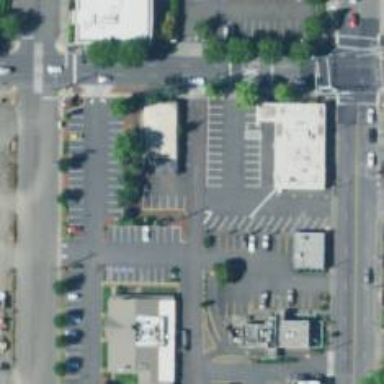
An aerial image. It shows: Retail area.